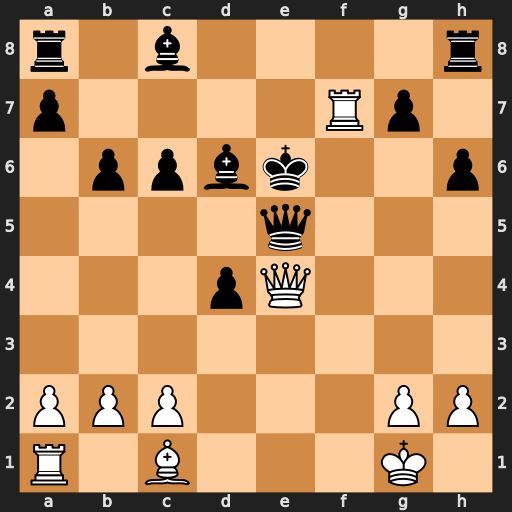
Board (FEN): r1b4r/p4Rp1/1ppbk2p/4q3/3pQ3/8/PPP3PP/R1B3K1
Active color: w
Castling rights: -
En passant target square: -
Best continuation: Qg6+ Kd5 Bf4